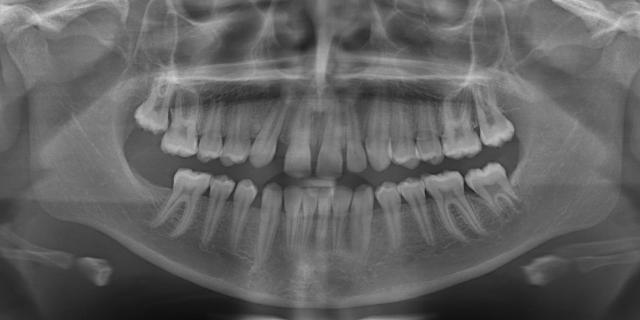
adult